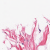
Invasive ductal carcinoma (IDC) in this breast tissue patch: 0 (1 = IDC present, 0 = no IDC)